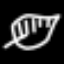
Label: leaf